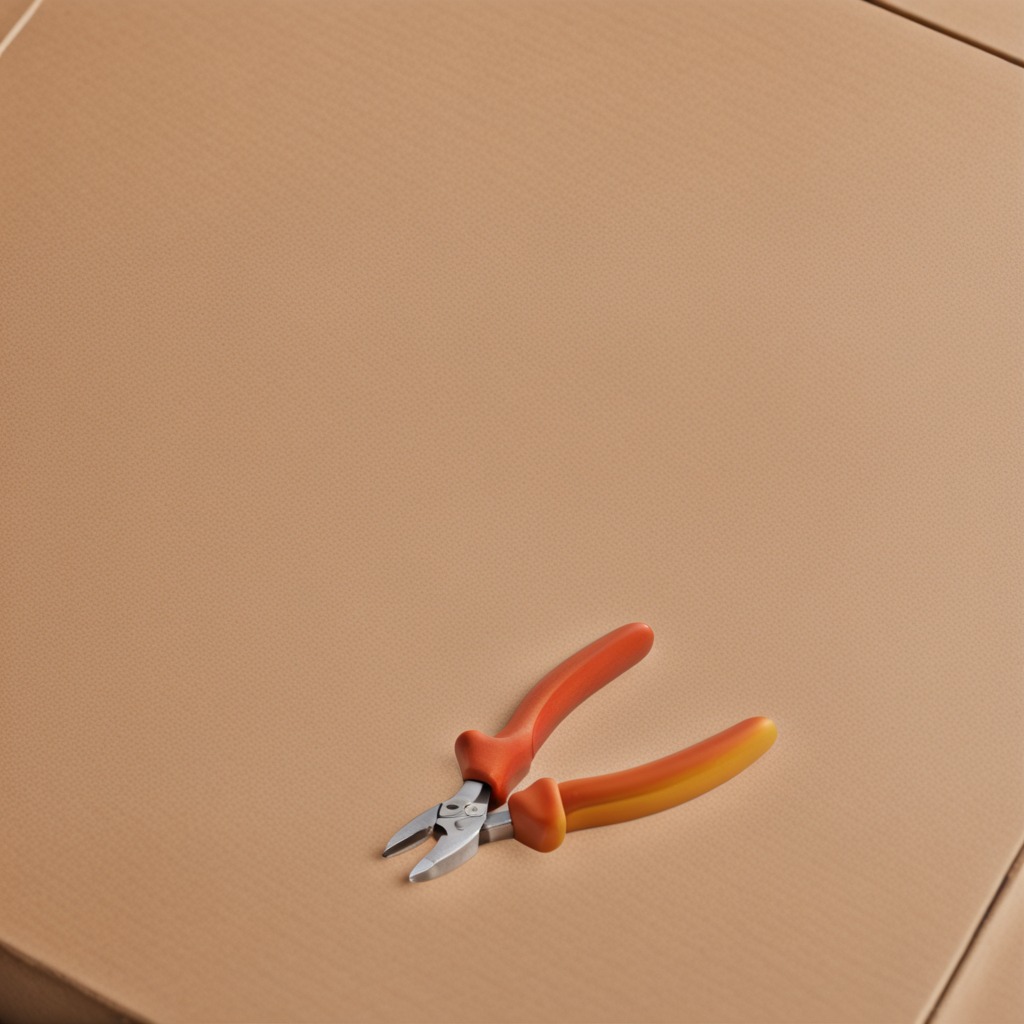
A plier is lying on the cardboard box surface.